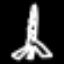
Label: The Eiffel Tower